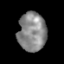
Tissue: lung
Cell type: Epithelial cells
Senescence score: 0.2053
Nuclear area (px): 1068
Mean DAPI intensity: 136.587